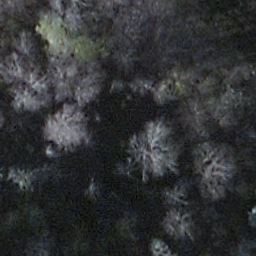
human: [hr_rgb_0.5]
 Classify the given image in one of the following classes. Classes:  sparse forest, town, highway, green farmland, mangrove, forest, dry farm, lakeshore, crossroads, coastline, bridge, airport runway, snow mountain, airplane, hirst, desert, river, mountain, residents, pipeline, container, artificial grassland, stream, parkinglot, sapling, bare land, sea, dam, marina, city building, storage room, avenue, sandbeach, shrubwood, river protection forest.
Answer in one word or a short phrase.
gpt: shrubwood